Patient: sex M, age 43
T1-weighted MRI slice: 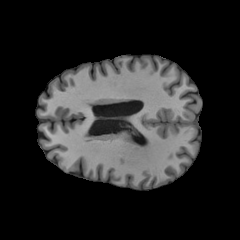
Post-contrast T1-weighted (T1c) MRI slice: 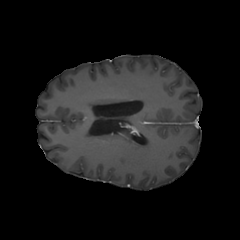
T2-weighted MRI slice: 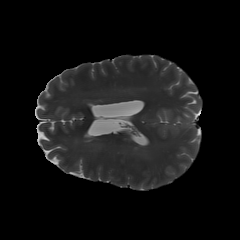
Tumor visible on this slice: yes
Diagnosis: Glioblastoma, IDH-wildtype
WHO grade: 4